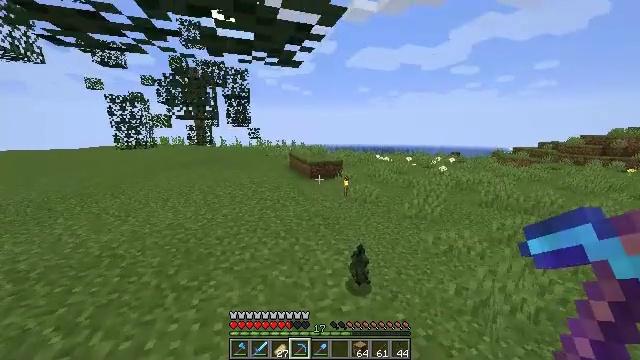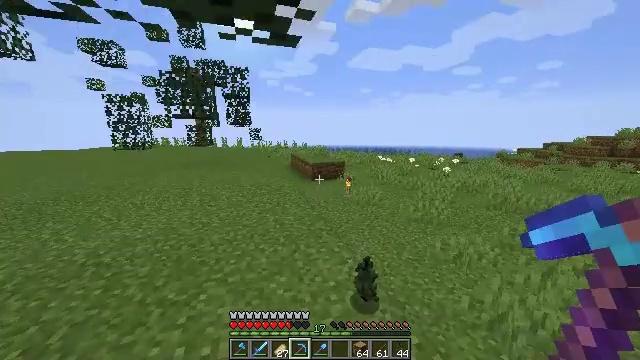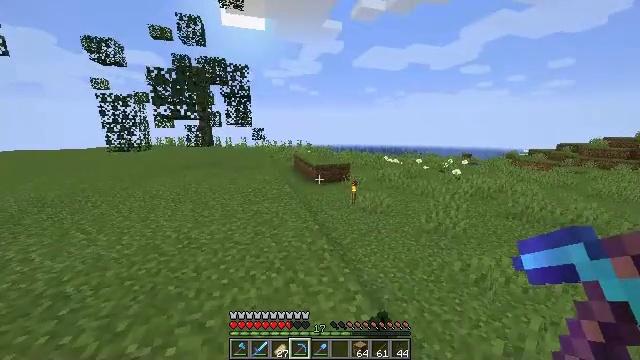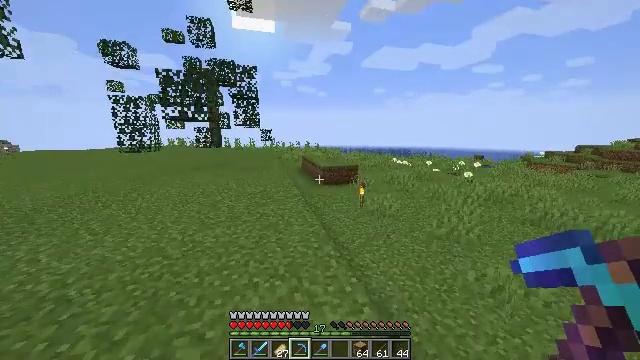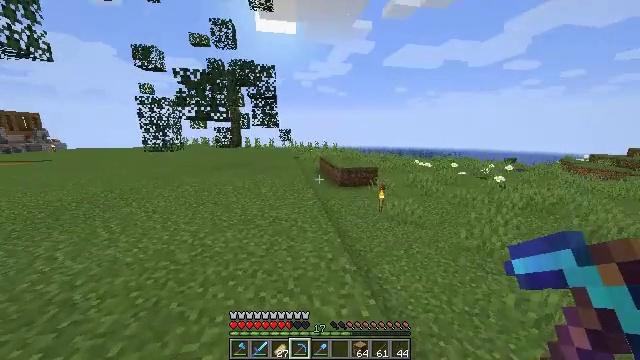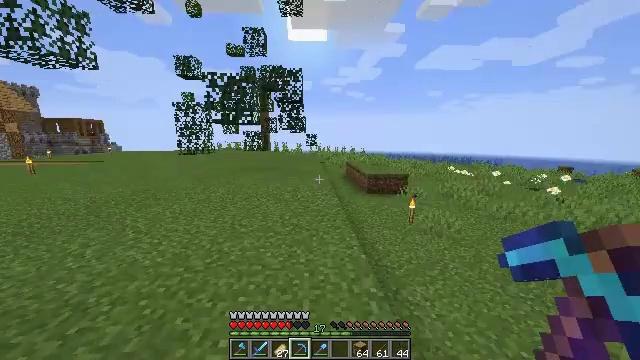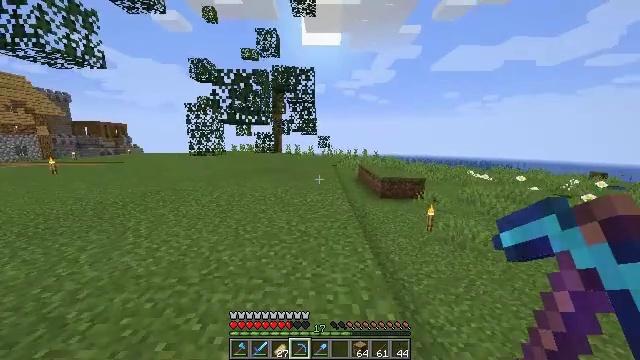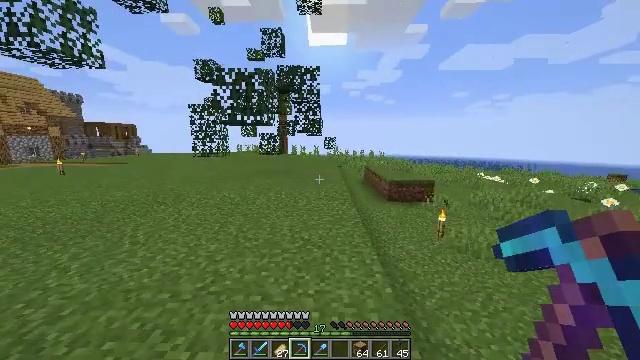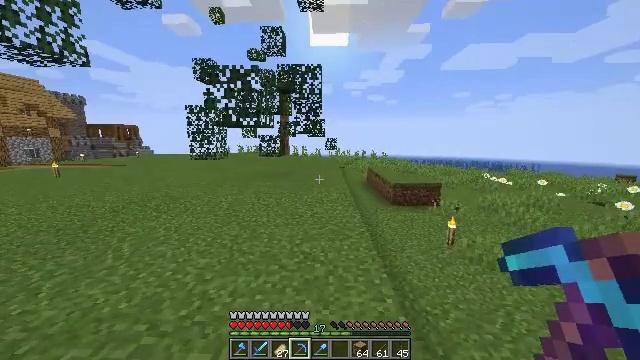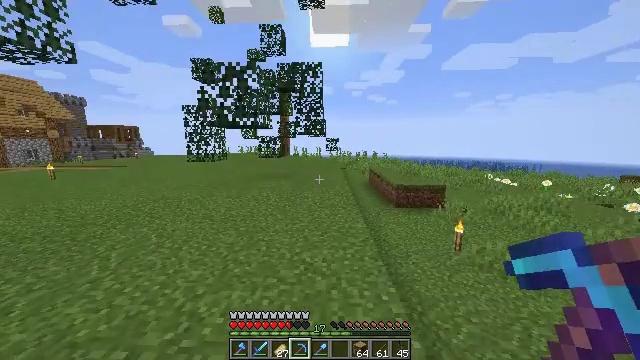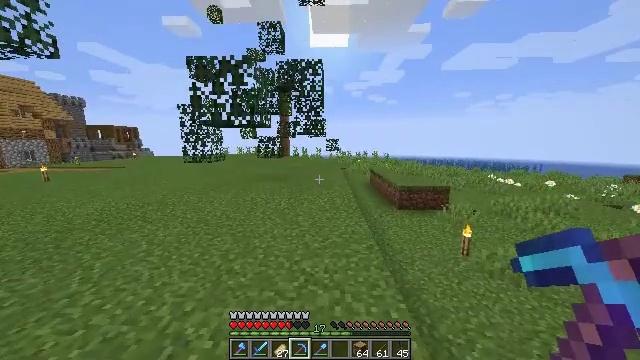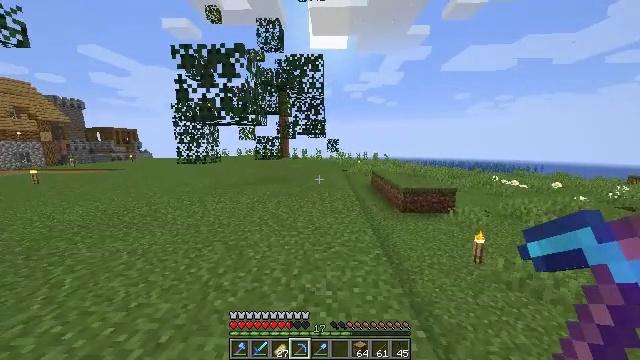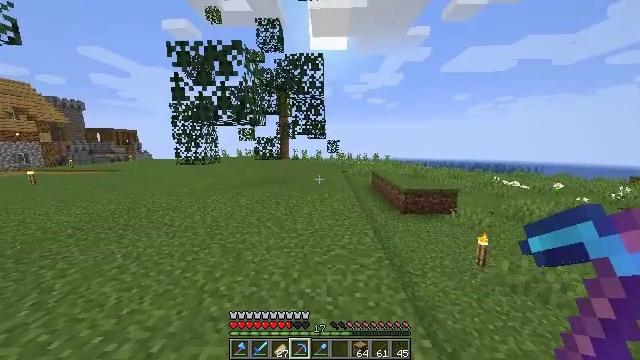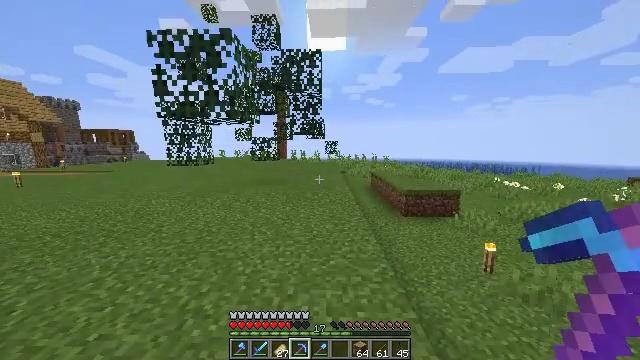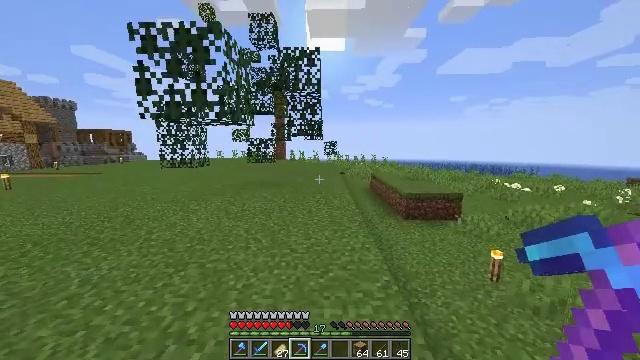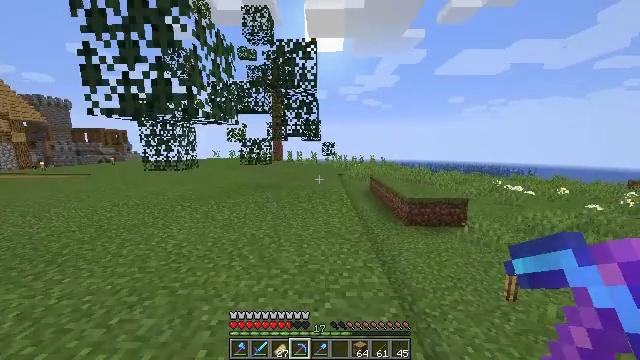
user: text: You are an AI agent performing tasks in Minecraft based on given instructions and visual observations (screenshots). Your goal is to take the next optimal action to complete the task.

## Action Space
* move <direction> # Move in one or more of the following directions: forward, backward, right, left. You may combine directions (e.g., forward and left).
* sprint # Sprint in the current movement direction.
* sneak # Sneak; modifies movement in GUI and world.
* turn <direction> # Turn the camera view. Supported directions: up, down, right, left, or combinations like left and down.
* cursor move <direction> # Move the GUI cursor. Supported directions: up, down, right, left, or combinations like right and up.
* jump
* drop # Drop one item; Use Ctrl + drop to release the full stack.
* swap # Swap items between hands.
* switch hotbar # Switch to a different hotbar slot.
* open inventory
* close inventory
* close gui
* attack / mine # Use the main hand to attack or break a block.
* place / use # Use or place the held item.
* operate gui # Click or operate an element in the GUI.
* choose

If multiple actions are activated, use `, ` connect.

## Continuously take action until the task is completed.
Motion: motion action
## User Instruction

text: Collect some oak leaves.
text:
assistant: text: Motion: move forward, sprint
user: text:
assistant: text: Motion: move forward, sprint, turn left
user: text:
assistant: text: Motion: move forward, sprint, turn left
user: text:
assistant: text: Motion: move forward, sprint, turn left
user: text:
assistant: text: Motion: move forward, turn left and up
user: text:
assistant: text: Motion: move forward, turn left
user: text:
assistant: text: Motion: move forward, turn left
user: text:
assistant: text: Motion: move forward, sprint
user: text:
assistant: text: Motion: move forward, sprint
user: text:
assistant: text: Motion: move forward, sprint
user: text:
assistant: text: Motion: move forward
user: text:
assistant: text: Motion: move forward
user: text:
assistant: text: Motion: move forward
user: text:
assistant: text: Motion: move forward
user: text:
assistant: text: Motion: move forward, sprint
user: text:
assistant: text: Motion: move forward, sprint
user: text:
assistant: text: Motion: move forward, sprint
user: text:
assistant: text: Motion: move forward
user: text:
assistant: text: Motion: move forward
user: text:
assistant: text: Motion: move forward
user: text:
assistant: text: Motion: move forward, turn left and down
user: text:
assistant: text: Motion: move forward, turn left
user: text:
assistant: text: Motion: move forward, turn left
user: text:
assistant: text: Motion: move forward, turn left and up
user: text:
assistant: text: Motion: move forward, turn left and up
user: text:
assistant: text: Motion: move forward, turn left
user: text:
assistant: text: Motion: move forward, turn right
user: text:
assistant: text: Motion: move forward, sprint
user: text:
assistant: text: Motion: move forward, sprint
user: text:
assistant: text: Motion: move forward, sprint